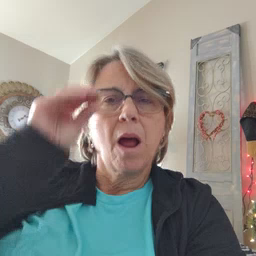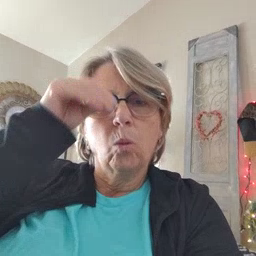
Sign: owl